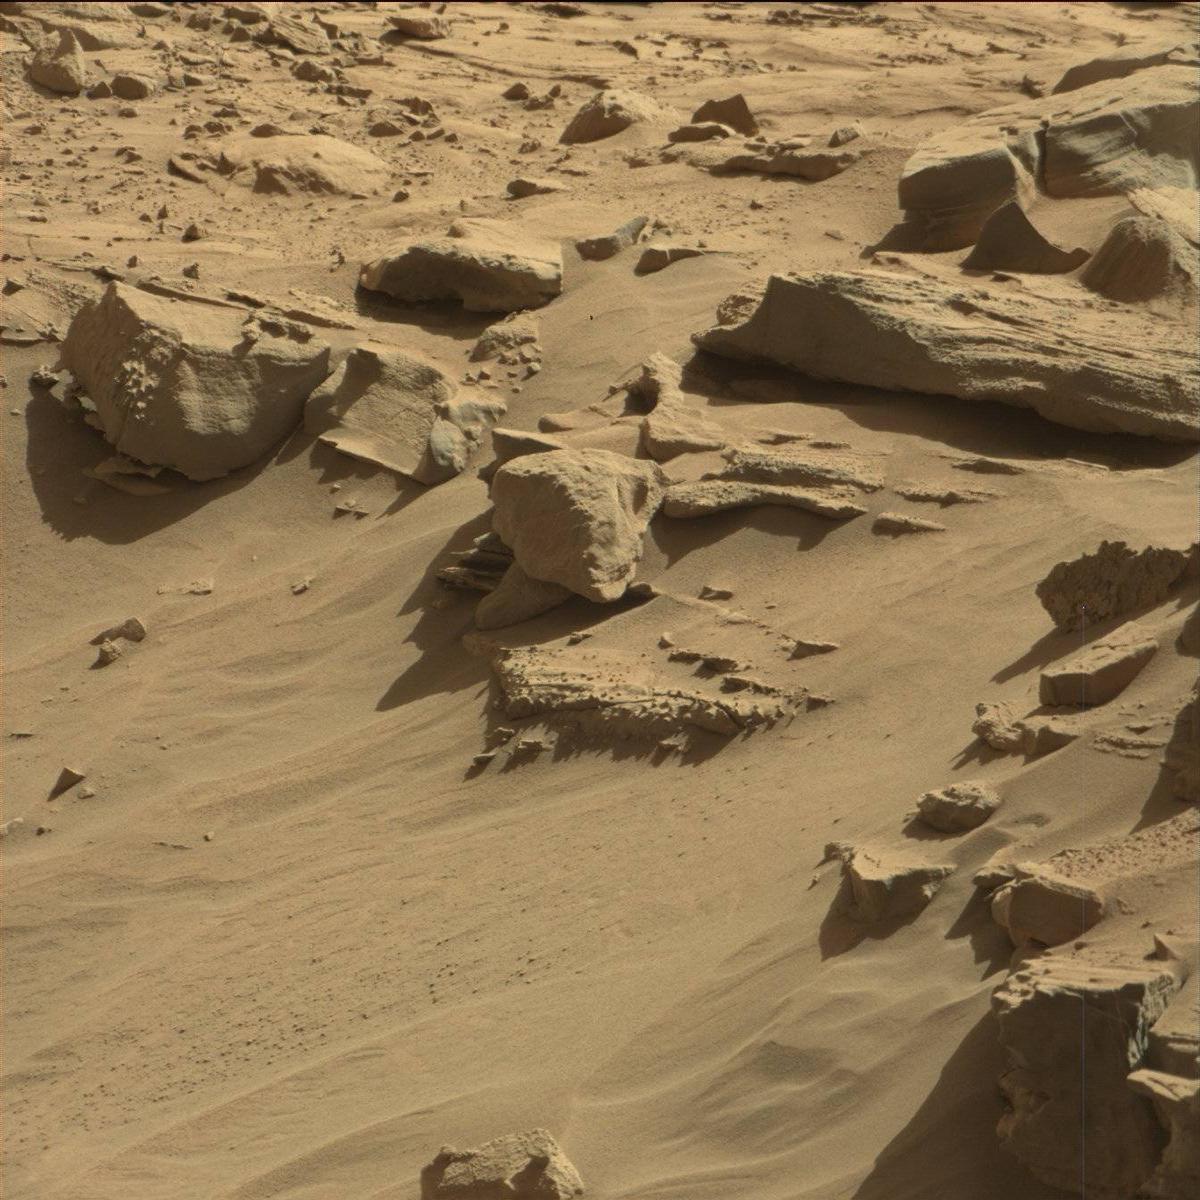
Terrain classes present: Bedrock, Sand / Soil